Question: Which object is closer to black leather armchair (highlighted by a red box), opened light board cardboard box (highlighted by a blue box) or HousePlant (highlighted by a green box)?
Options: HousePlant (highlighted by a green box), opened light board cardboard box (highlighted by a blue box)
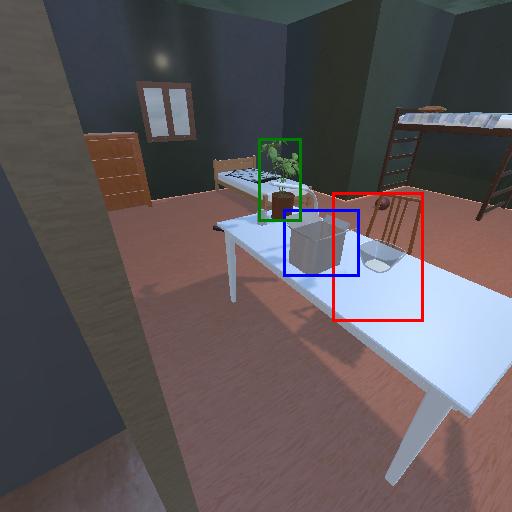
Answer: HousePlant (highlighted by a green box)